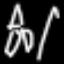
Label: The Eiffel Tower